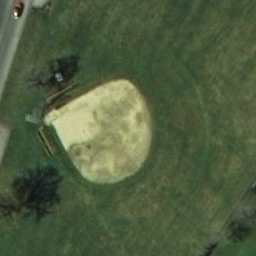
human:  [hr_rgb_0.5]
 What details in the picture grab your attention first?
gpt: baseball diamond